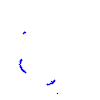
Particle: proton